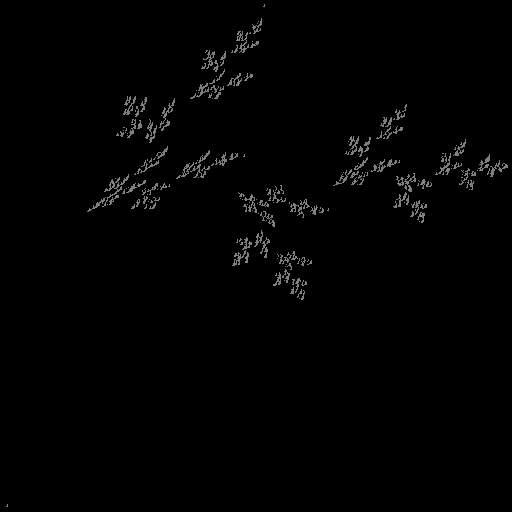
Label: bud